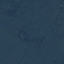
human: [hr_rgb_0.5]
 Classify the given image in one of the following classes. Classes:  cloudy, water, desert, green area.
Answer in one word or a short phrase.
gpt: green area